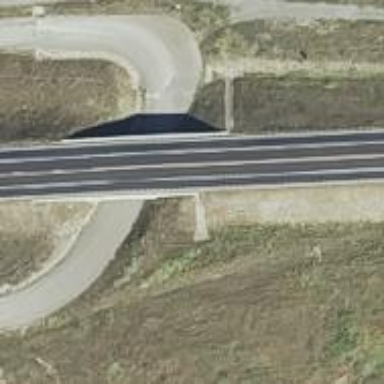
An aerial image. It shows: Bridge with asphalt surface carrying trunk highway.